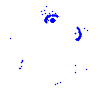
Particle: electron